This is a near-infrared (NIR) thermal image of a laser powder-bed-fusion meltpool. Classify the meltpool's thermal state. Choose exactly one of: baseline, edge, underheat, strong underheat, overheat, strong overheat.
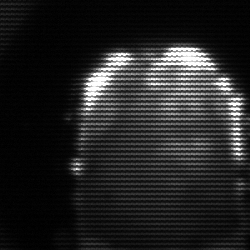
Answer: baseline